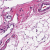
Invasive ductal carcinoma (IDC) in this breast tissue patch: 0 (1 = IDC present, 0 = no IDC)